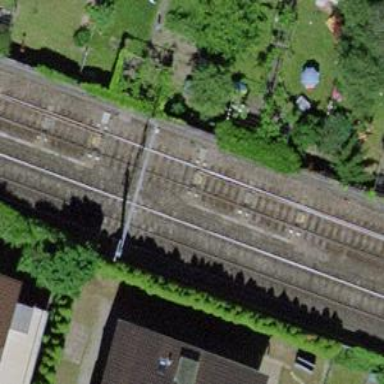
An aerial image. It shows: Single-track railway with electrified contact lines.